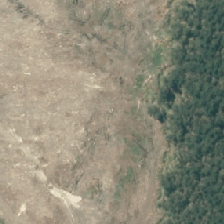
Land cover: harvested_forest